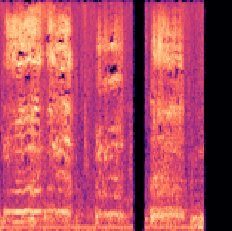
Sound class: Pig